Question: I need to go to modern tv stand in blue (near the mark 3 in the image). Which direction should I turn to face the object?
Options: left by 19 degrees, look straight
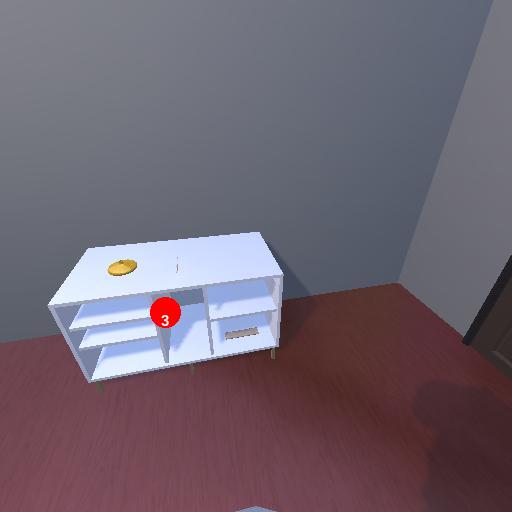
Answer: left by 19 degrees